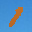
Label: 1